Interaction volume radius: 5 \u00c5
Interaction volume height: 40 \u00c5
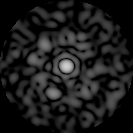
Disorder parameter: 0.809